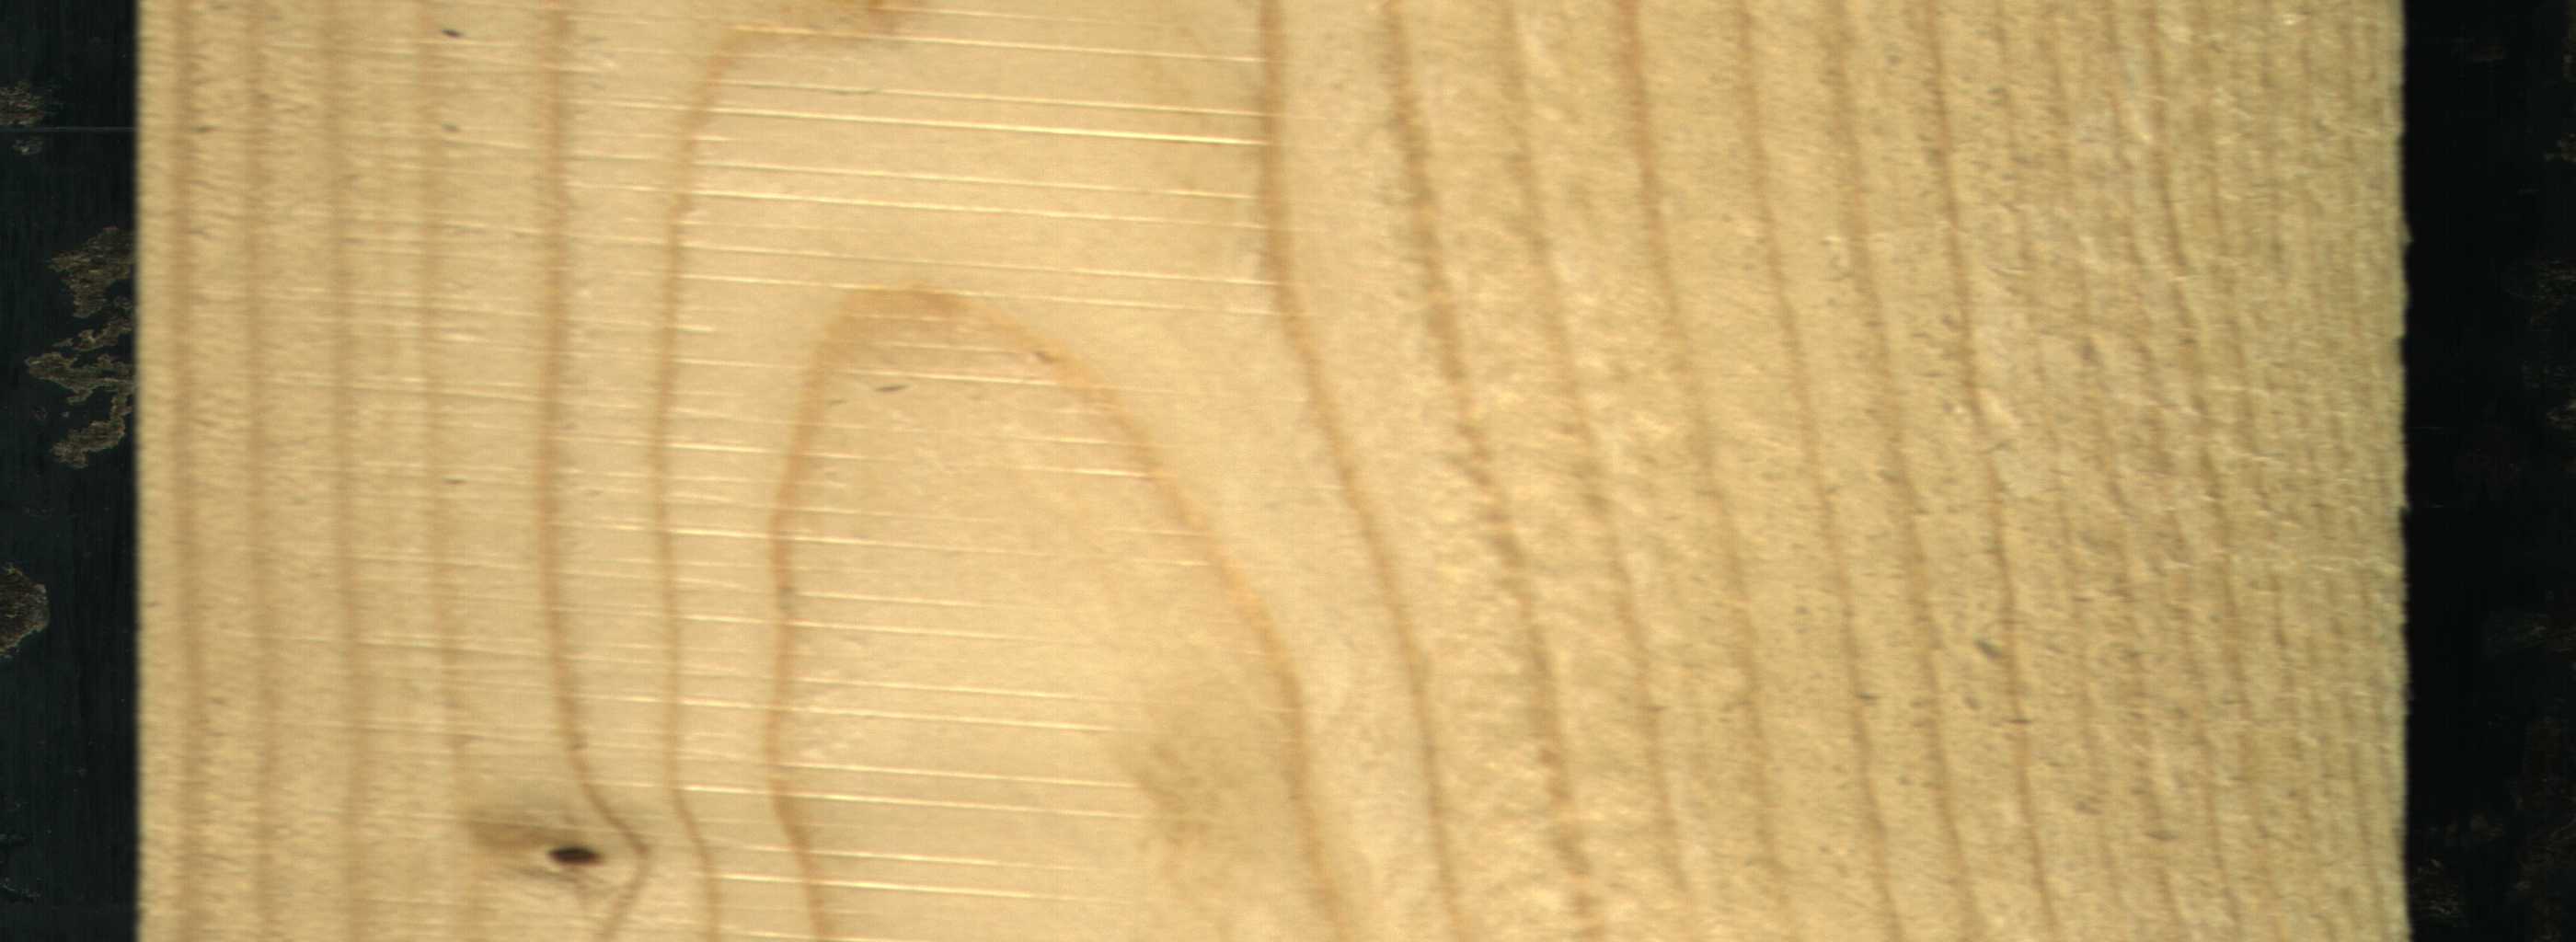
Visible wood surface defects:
Dead_Knot